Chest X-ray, AP view. Patient: 60 years old, sex M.
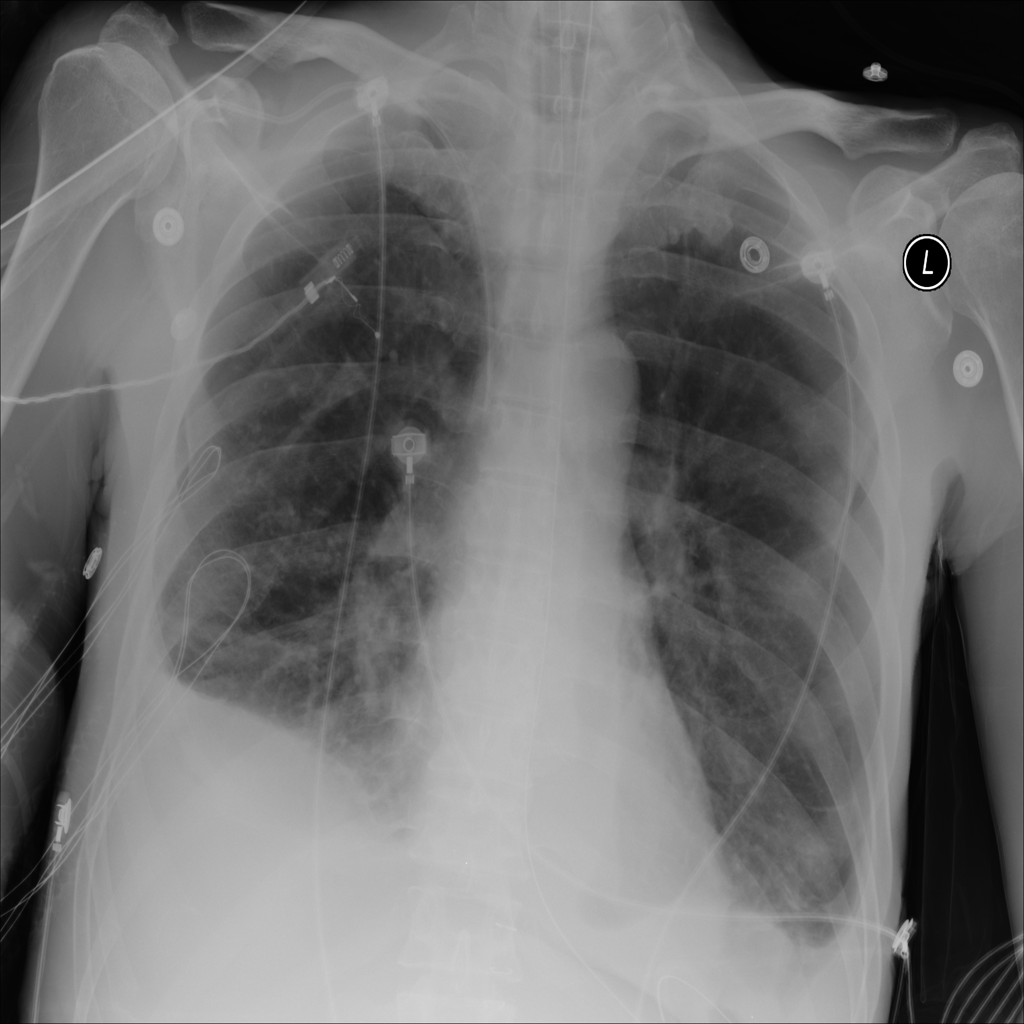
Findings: No Finding